Question: See the barchart in image friends.

this is my problem. It shows like all categories in first place itself. I want each category as separately. Which means 'Salary' in first place, 'Pocket Money' in second place, 'Travel' in third place and 'Entertainment' in fourth place.
My code is as follows.
'''
XYMultipleSeriesRenderer renderer = getBarDemoRenderer();
setChartSettings(renderer);
layout.removeAllViews();
layout.addView(ChartFactory.getBarChartView(this, getBarDemoDataset(),
renderer, Type.DEFAULT));
'''
and
'''
public XYMultipleSeriesRenderer getBarDemoRenderer() {
XYMultipleSeriesRenderer renderer = new XYMultipleSeriesRenderer();
renderer.setAxisTitleTextSize(16);
renderer.setLabelsTextSize(15);
renderer.setLegendTextSize(15);
renderer.setMargins(new int[] {20, 30, 15, 0});
SimpleSeriesRenderer r;
for (int i = 0; i < income_list.size(); i++) {
r = new SimpleSeriesRenderer();
r.setColor(color.get(i));
renderer.addSeriesRenderer(r);
r.setDisplayChartValues(true);
}
return renderer;
}
private void setChartSettings(XYMultipleSeriesRenderer renderer) {
renderer.setXTitle("Category");
renderer.setYTitle("Amount");
renderer.setXAxisMin(0.5);
renderer.setXAxisMax(4.5);
renderer.setYAxisMin(0);
renderer.setYAxisMax(10000);
}
private XYMultipleSeriesDataset getBarDemoDataset() {
XYMultipleSeriesDataset dataset = new XYMultipleSeriesDataset();
for (int i = 0; i < income_list.size(); i++) {
CategorySeries series = new CategorySeries(cat.get(i));
series.add(income_list.get(i));
dataset.addSeries(series.toXYSeries());
}
return dataset;
}
'''
Please help me friends. I am trying this still last 6 hours friends. Still I didn't get any idea. using 'achartengine' is more helpful.
Thainks in advance.
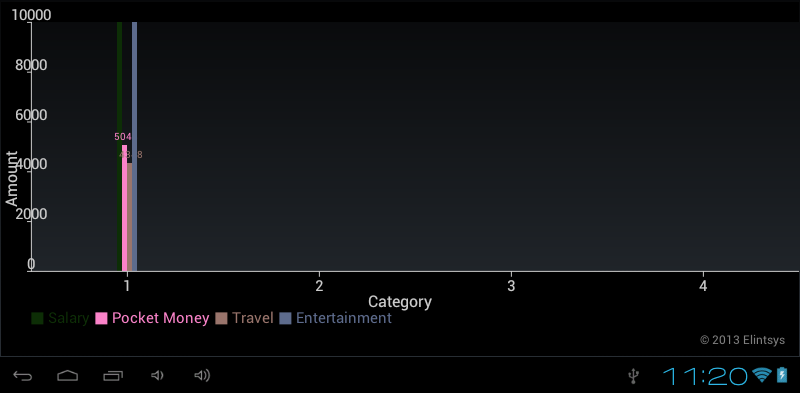
Answer: Instead of creating 'CategorySeries', create 'XYSeries' and add your items this way:
'''
series.add(i + 1, income_list.get(i));
'''
Then, you can just do 'dataset.addSeries(series);' as it is already an 'XYSeries', you won't have to call 'toXYSeries()'.